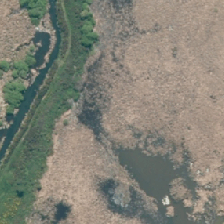
Land cover: herbaceous_freshwater_vege